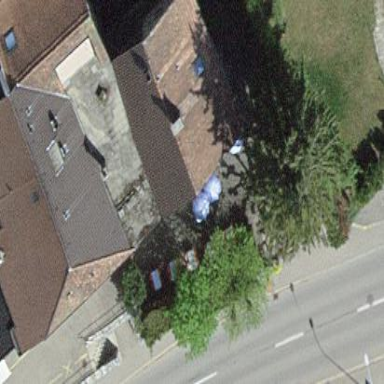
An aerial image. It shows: Restaurant in building.